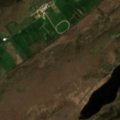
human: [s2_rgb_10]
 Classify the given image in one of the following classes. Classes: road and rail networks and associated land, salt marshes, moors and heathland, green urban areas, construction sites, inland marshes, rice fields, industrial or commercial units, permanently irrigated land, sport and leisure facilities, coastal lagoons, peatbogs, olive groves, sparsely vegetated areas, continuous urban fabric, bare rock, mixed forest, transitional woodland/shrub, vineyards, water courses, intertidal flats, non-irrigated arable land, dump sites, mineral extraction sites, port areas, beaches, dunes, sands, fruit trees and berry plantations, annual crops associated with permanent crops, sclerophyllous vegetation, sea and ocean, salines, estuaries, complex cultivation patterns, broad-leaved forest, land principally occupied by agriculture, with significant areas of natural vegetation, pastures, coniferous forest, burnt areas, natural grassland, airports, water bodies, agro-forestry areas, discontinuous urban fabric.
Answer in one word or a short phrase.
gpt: pastures, moors and heathland, peatbogs